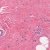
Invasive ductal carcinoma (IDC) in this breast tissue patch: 0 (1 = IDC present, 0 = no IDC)